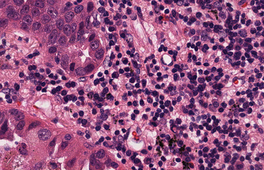
Tumor epithelial tissue: yes
Tumor-associated stroma tissue: yes
Normal tissue: no